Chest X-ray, AP view. Patient: 30 years old, sex M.
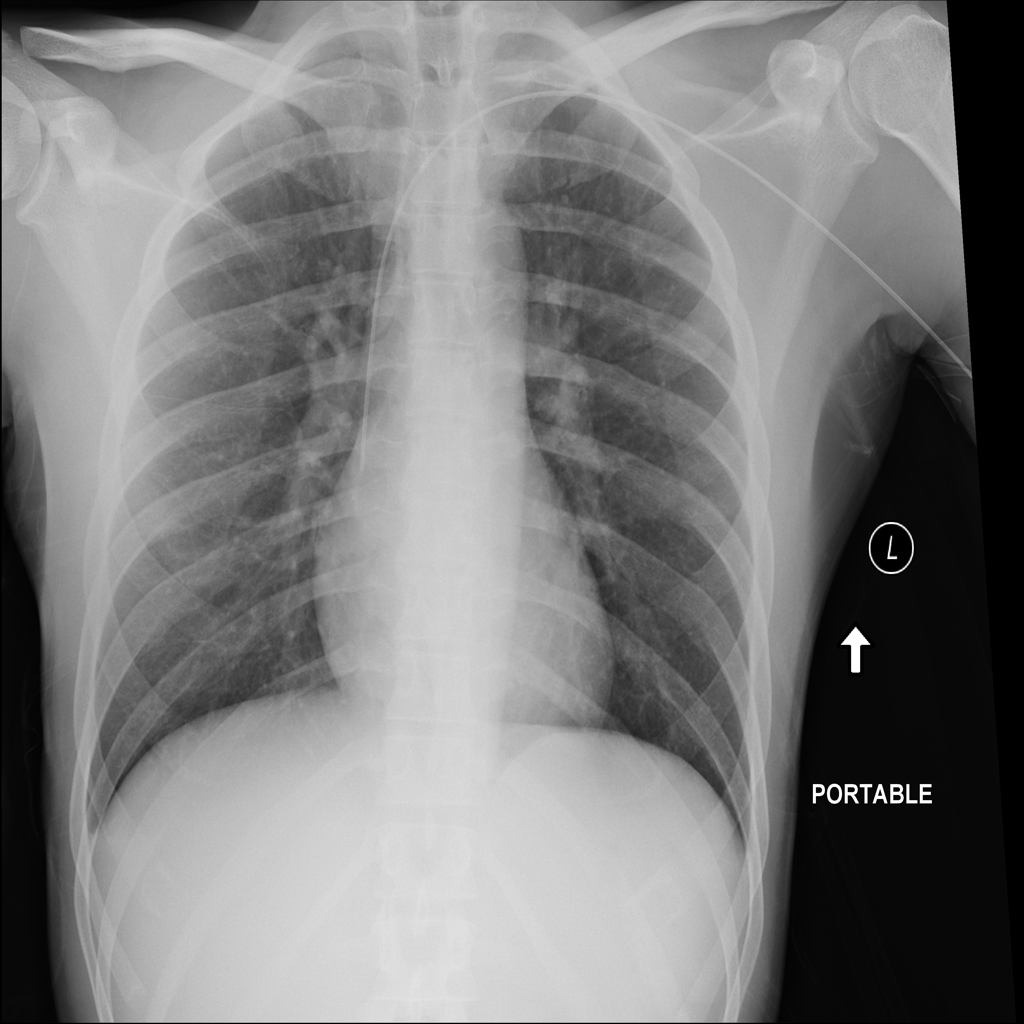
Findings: No Finding